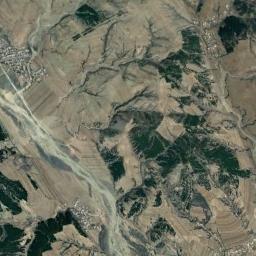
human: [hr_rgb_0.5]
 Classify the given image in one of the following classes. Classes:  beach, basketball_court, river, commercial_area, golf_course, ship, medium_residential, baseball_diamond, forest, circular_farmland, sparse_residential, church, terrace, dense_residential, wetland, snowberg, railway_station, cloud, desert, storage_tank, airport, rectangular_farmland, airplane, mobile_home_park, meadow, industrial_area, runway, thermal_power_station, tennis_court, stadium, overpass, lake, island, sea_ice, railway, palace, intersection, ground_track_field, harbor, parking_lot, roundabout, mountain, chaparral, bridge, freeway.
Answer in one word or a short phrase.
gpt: mountain